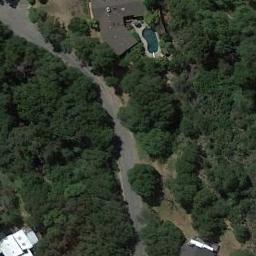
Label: forest